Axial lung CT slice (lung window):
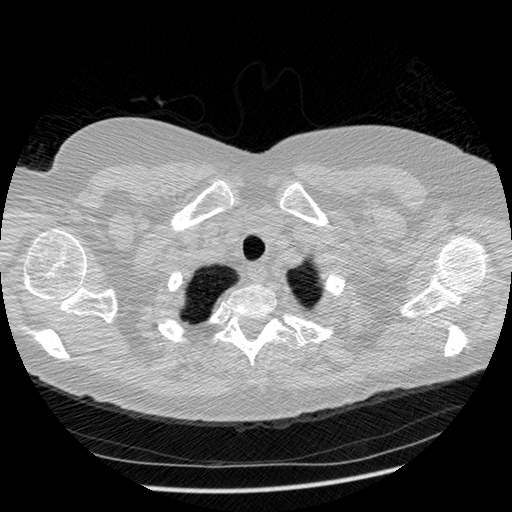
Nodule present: no